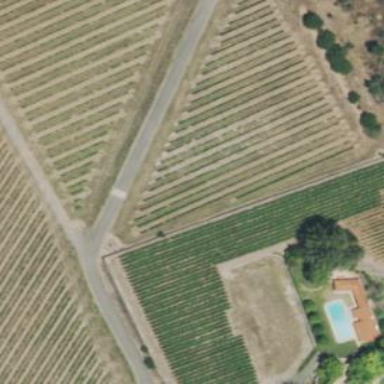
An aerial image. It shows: Vineyard with wine grapes as the crop.